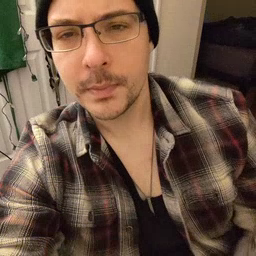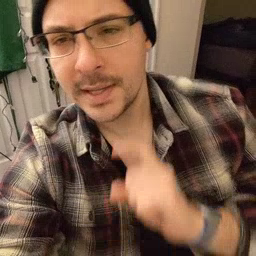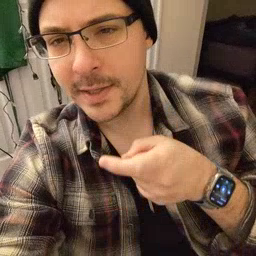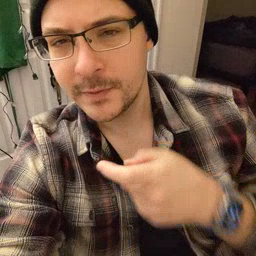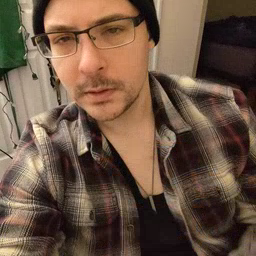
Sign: gift